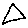
Label: triangle